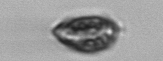
Label: Prorocentrum_triestinum